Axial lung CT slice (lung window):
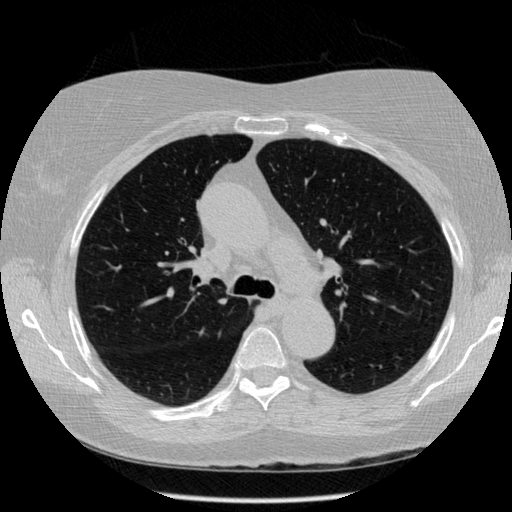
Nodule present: no